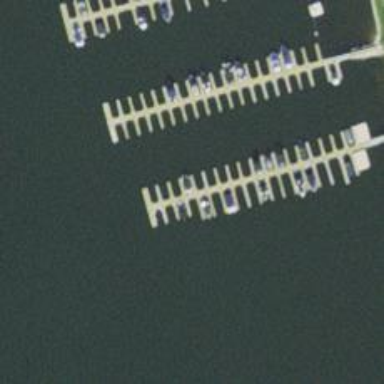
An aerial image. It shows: Man-made pier.